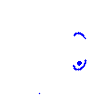
Particle: kaon